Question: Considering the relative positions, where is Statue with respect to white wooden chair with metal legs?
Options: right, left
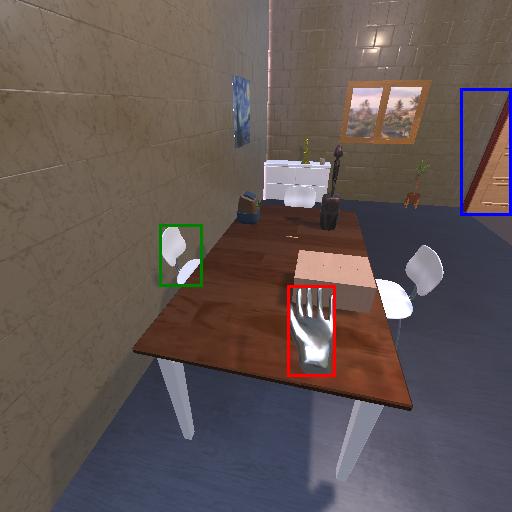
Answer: right